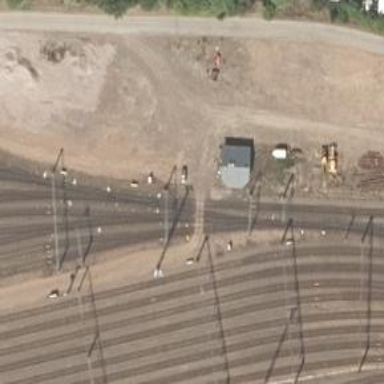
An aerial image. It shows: Railway yard in service.